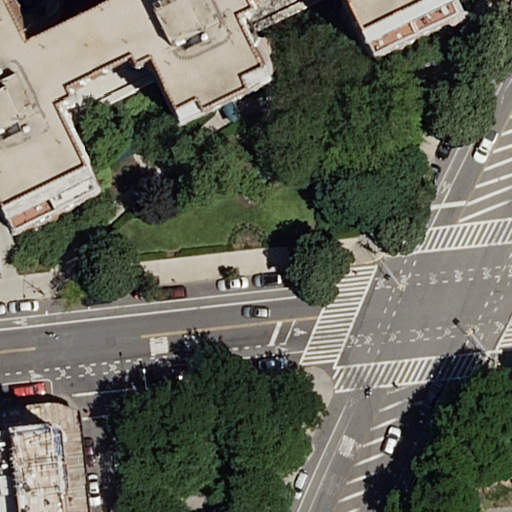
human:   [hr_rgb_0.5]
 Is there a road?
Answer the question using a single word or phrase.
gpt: yes

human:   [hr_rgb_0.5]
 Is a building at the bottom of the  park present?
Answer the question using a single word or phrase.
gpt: no

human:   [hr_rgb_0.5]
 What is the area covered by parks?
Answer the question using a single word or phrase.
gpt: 530m2

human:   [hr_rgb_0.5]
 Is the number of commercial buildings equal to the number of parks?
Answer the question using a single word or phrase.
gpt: no

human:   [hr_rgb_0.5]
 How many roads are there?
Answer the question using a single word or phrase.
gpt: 7

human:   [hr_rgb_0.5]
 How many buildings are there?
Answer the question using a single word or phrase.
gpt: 3

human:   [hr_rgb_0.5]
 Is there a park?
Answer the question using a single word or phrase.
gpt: yes

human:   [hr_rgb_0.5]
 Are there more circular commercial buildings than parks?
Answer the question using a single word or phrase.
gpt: no

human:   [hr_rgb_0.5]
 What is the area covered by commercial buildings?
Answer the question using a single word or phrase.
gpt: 0m2

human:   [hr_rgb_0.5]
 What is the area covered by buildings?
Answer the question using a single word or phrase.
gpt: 1522m2

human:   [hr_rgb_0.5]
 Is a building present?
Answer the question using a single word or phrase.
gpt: yes

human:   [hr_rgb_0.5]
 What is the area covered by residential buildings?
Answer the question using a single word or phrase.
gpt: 1522m2

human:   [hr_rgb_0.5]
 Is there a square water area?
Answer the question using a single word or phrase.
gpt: no

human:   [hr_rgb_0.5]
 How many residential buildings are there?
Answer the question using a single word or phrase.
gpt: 3

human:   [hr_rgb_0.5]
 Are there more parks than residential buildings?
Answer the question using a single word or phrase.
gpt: no

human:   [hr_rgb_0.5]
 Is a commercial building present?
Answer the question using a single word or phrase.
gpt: no

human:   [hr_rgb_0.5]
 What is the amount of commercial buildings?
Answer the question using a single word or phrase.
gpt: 0

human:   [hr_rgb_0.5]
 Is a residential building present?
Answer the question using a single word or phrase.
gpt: yes

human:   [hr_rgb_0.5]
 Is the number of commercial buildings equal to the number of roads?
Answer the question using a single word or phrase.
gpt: no

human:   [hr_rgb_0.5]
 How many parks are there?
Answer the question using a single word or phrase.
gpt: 1

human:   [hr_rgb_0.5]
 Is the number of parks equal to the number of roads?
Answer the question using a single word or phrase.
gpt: no

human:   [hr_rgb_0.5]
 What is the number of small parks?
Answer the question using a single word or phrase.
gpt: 0

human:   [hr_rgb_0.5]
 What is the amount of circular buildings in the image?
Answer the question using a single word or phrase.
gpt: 0

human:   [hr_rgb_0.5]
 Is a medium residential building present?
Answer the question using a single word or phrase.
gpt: yes

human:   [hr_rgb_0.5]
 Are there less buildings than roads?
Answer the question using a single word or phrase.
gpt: yes

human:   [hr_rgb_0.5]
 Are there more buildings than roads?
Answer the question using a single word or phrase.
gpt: no

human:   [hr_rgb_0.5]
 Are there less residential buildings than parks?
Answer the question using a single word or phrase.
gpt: no

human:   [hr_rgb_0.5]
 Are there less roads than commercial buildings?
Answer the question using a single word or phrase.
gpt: no

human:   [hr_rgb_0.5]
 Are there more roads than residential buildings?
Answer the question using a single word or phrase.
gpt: yes

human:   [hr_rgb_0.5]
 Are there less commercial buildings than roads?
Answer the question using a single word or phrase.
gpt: yes

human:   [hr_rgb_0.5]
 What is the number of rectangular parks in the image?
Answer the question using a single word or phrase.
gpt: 1

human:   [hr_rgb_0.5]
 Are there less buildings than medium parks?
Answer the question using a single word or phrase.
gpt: no

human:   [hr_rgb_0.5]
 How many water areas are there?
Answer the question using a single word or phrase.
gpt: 0

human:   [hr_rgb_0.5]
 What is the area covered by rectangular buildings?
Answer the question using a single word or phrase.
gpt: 45m2

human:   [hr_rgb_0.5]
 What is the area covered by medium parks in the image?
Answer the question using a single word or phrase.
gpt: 0m2

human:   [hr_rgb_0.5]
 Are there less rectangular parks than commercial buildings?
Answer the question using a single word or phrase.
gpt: no

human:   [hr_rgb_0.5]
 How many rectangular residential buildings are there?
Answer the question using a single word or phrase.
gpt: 1

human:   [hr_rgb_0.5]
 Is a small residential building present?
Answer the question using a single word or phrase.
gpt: yes

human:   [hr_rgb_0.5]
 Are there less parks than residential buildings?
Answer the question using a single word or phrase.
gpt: yes

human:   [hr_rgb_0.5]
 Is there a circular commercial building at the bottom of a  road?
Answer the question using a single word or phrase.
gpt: no

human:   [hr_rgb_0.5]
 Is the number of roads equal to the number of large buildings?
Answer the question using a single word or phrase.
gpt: no

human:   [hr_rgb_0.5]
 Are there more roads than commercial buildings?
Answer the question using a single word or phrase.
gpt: yes

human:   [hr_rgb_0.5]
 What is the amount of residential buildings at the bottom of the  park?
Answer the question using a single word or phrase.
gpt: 0

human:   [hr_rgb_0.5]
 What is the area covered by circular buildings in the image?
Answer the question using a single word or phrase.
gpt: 0m2

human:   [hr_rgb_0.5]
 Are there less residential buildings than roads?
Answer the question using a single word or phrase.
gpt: yes

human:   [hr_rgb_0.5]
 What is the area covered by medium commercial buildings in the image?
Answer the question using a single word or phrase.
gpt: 0m2

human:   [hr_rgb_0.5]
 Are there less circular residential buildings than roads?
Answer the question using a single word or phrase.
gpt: yes

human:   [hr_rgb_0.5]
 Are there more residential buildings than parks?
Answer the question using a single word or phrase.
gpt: yes

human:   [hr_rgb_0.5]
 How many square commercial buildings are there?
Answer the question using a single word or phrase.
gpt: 0

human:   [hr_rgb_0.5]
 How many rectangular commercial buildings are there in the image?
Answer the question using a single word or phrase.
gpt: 0

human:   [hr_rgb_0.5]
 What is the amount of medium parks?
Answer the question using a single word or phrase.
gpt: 0

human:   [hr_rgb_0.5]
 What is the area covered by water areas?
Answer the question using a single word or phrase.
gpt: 0m2

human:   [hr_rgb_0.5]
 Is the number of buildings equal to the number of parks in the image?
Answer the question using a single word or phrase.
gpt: no

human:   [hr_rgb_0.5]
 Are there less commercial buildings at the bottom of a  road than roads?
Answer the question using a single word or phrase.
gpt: yes

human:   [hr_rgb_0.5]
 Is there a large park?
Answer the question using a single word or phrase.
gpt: yes

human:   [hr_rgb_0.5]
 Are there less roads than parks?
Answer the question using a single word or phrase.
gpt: no

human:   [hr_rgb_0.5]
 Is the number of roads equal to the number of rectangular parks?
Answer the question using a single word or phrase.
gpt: no

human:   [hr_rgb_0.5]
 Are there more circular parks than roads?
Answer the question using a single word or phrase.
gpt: no

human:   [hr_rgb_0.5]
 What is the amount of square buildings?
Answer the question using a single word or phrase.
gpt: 0

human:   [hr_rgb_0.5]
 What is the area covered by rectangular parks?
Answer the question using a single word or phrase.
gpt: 530m2

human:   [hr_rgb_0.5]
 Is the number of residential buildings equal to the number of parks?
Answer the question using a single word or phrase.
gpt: no

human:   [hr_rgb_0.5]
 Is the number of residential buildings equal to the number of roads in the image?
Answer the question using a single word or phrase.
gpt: no

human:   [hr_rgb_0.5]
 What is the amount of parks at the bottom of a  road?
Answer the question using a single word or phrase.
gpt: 1

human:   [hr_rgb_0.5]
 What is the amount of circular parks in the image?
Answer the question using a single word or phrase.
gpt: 0